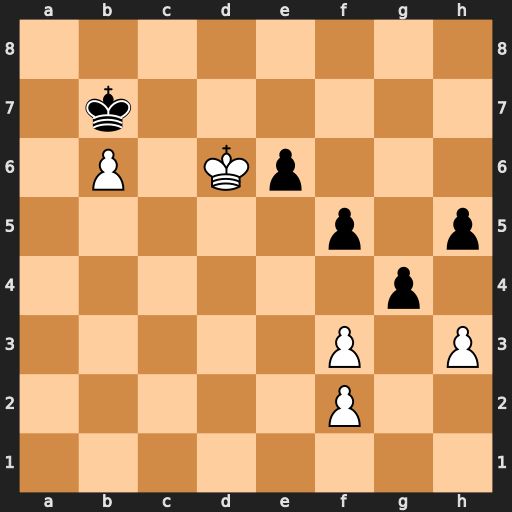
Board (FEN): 8/1k6/1P1Kp3/5p1p/6p1/5P1P/5P2/8
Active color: w
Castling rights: -
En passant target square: -
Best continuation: fxg4 fxg4 h4